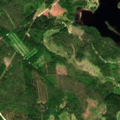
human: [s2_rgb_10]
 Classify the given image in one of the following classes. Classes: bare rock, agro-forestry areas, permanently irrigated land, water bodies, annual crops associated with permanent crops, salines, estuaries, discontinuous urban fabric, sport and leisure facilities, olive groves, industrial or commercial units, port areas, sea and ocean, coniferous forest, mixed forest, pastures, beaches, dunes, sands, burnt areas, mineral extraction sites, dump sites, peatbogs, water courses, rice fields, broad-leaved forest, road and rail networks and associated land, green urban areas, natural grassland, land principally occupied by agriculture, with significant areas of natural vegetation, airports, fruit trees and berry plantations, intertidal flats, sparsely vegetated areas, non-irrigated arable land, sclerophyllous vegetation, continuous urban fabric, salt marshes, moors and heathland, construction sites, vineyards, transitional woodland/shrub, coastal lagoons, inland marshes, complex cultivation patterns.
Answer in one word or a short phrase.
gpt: coniferous forest, mixed forest, transitional woodland/shrub, water bodies